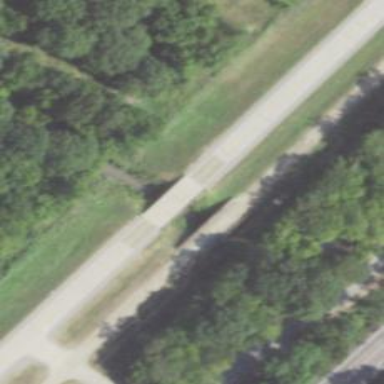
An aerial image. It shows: Service road that includes bridge.